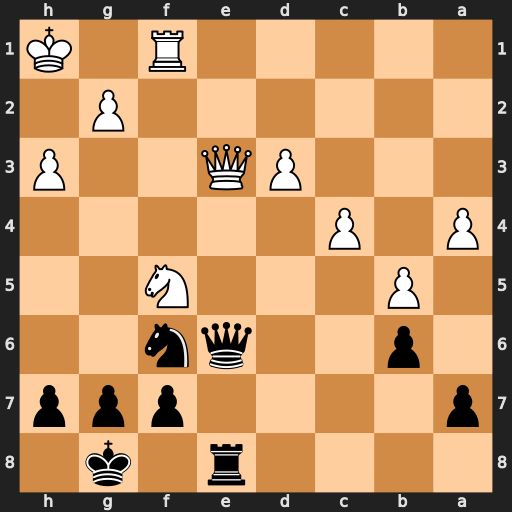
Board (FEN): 4r1k1/p4ppp/1p2qn2/1P3N2/P1P5/3PQ2P/6P1/5R1K
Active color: b
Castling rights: -
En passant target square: -
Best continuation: Qxe3 Nxe3 Rxe3